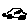
Label: car